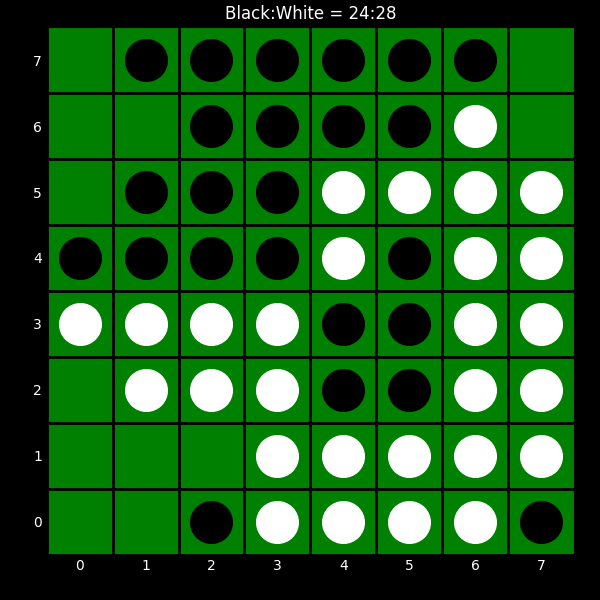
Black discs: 24
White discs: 28